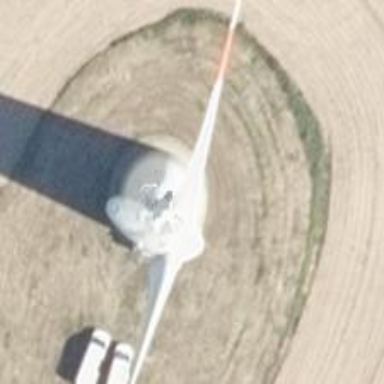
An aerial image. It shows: Wind generator is in the picture.